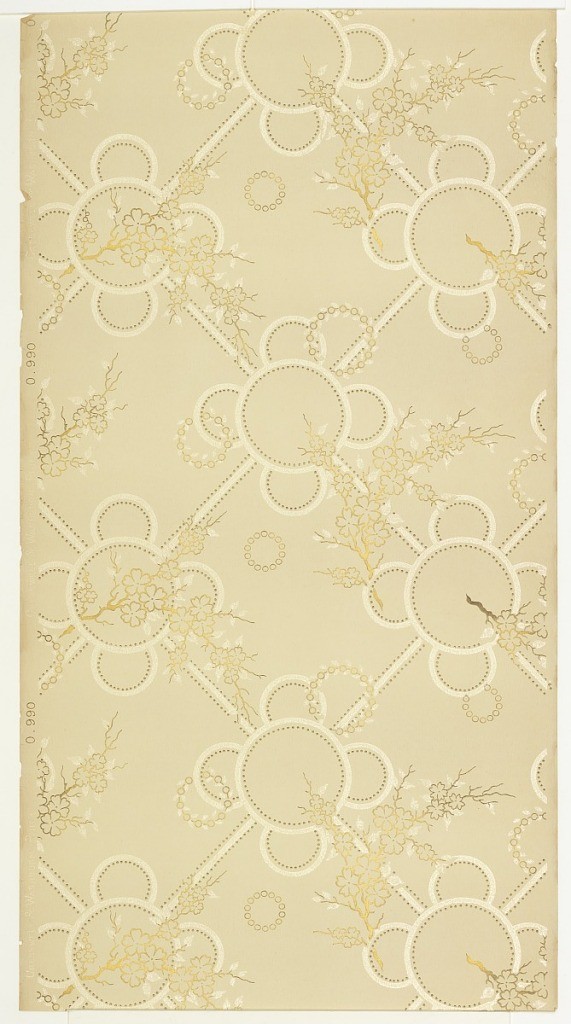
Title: Ceiling paper
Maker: Cresswell & Washburn Ltd, Philadelphia, Pennsylvania, 1880 - 1900
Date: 1880–1900
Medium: Machine-printed paper, liquid mica
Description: Square trellis format, with one large circle and grouping of smaller circles at each intersection. A branch of cherry blossoms and a beaded wreath are attached to each grouping of circles. Anglo-Japanesque style. Printed in metallic gold and mica on off-white ground.